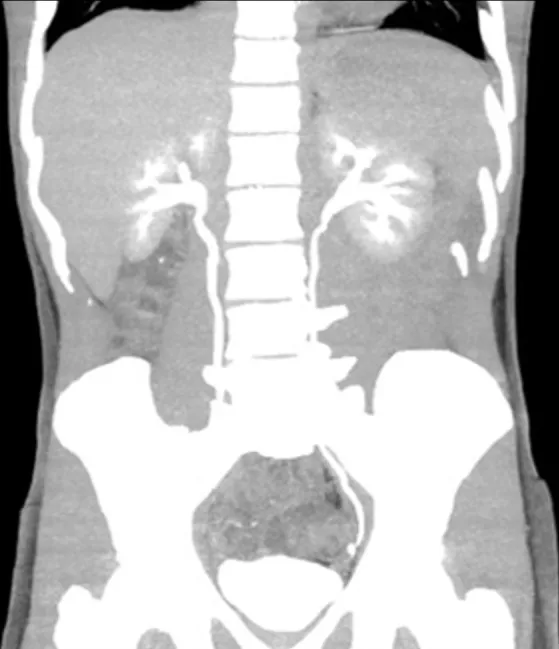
Coronal CT urography image showing no evidence of filling defect in the left upper ureter.
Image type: radiology (ct)